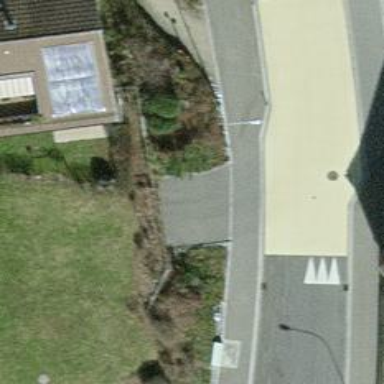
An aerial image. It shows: Asphalt sidewalk along the footway.